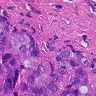
Metastatic tissue present: yes